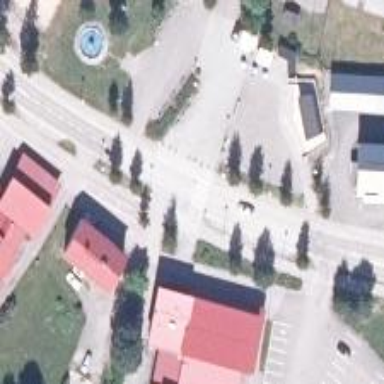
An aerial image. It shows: Asphalt cycleway with zebra crossing.